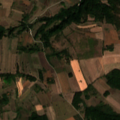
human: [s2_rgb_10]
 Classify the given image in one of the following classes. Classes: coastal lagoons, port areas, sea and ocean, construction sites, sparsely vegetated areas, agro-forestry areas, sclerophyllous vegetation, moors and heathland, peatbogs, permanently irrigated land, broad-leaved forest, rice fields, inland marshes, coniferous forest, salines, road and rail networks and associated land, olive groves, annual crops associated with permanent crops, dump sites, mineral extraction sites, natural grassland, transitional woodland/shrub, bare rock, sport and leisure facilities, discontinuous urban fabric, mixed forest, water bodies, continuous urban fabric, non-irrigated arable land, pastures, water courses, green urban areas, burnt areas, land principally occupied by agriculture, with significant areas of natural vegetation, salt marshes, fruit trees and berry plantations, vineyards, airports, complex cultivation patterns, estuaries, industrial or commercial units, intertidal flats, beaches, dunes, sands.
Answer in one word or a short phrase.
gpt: non-irrigated arable land, complex cultivation patterns, land principally occupied by agriculture, with significant areas of natural vegetation, broad-leaved forest, transitional woodland/shrub